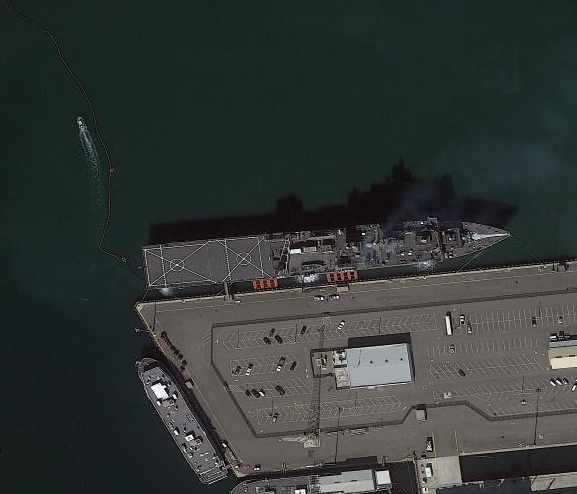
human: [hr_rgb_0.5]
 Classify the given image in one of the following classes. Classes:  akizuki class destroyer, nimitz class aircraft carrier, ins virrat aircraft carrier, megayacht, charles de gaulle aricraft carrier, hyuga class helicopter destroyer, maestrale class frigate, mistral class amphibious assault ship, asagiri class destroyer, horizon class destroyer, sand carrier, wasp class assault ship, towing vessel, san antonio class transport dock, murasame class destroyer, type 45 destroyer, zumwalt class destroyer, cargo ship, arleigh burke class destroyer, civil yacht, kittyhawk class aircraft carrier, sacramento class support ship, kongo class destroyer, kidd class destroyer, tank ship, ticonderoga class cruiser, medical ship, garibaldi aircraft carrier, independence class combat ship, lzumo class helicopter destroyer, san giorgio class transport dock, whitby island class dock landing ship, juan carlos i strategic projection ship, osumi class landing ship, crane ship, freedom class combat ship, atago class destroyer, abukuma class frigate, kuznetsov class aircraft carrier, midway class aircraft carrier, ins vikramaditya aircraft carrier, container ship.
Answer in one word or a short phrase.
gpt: Whitby Island class dock landing ship